Question: Like the official tutorial <URL>,it only defined one line in it, that is s1 = [['23-May-08',1],['24-May-08',4],['25-May-08',2],['26-May-08', 6]];

But, why the chart has the second line? How to delete it? Thanks!
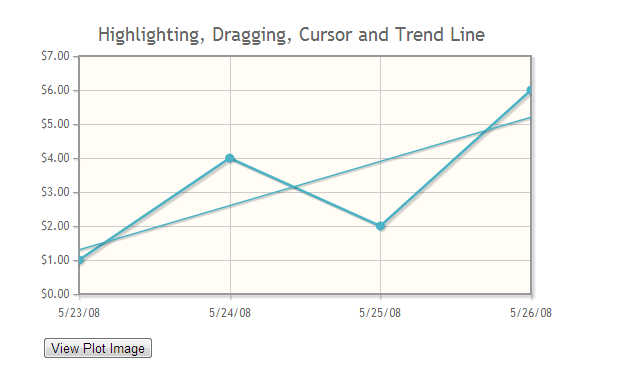
Answer: Thats because '$.jqplot.Trendline' is included on the page. if you remove that file then you will not see the line (trendline).
<URL>